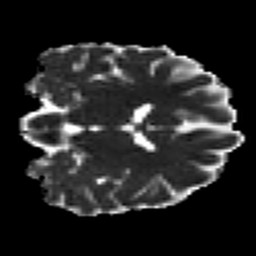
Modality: MD
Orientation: coronal
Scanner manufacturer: siemens
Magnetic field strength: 3 T
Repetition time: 7.8 s
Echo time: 0.09 s